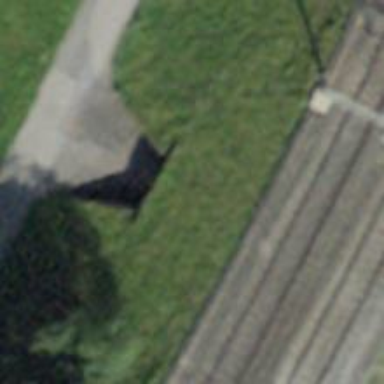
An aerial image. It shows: Paved path.